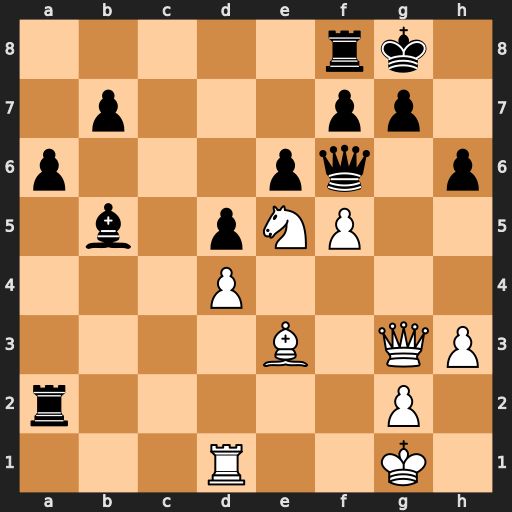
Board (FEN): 5rk1/1p3pp1/p3pq1p/1b1pNP2/3P4/4B1QP/r5P1/3R2K1
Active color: w
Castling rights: -
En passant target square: -
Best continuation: Ng4 Qxf5 Nxh6+ Kh7 Nxf5